Question: I am trying to use org.apache.commons.collections.CollectionUtils in Android. The sample is below
'''
import java.util.ArrayList;
import org.apache.commons.collections.CollectionUtils;
import android.app.Activity;
import android.os.Bundle;
import android.widget.TextView;
public class CheckCommonsActivity extends Activity {
/** Called when the activity is first created. */
@Override
public void onCreate(Bundle savedInstanceState) {
super.onCreate(savedInstanceState);
setContentView(R.layout.main);
String email1 = "xyz@gmail.com";
String email2 = "abc@gmail.com";
String email3 = "mnp@gmail.com";
String email4 = null;
ArrayList<String> emailList1 = new ArrayList<String>();
emailList1.add(email4);
emailList1.add(email1);
emailList1.add(email2);
emailList1.add(email3);
ArrayList<String> emailList2 = new ArrayList<String>();
emailList2.add(email3);
emailList2.add(email2);
emailList2.add(email1);
boolean isEqual = CollectionUtils.isEqualCollection(emailList1,
emailList2);
TextView text = (TextView) findViewById(R.id.text);
text.setText(String.valueOf(isEqual));
}
}
'''
I have imported commons-collections-3.2.1.jar to Build Path of Android Project, but I am getting error 'java.lang.NoClassDefFoundError: org.apache.commons.collections.CollectionUtils' at runtime.

Thanks
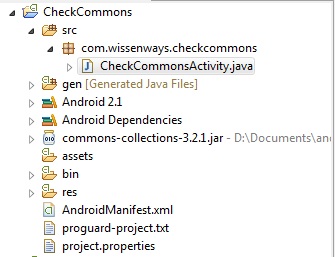
Answer: You have to put the library in /libs (not /lib) folder of your android project
Edit: I was assuming that you put it in /lib folder because this is a common failure. In your added screenshot can be seen that you included the lib as external jar. Anyway..whether you put it in /lib or as external jar the solution is the same: create /libs folder and put the lib there